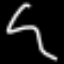
Label: squiggle